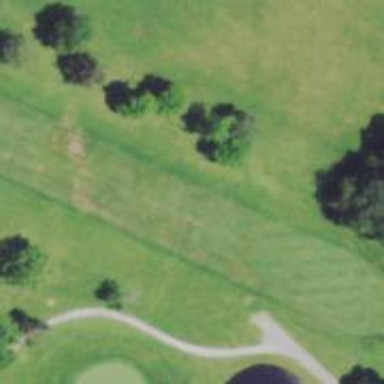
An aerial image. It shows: View of golf hole.